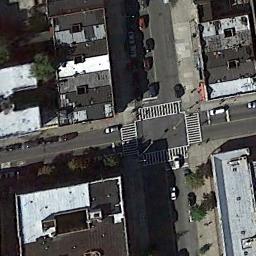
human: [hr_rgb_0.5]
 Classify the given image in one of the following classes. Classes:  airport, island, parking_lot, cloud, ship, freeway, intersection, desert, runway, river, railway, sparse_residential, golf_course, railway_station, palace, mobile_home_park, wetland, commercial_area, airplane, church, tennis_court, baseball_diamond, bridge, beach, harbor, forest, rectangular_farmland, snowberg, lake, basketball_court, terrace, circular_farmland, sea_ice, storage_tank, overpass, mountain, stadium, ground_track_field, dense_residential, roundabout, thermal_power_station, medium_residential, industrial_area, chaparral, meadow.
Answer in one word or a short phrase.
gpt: intersection